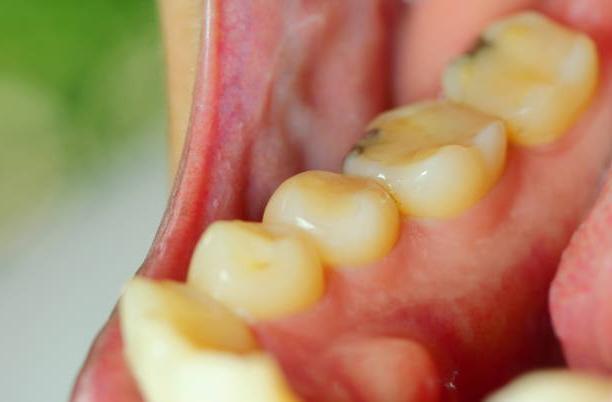
Condition: Calculus